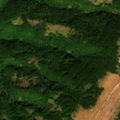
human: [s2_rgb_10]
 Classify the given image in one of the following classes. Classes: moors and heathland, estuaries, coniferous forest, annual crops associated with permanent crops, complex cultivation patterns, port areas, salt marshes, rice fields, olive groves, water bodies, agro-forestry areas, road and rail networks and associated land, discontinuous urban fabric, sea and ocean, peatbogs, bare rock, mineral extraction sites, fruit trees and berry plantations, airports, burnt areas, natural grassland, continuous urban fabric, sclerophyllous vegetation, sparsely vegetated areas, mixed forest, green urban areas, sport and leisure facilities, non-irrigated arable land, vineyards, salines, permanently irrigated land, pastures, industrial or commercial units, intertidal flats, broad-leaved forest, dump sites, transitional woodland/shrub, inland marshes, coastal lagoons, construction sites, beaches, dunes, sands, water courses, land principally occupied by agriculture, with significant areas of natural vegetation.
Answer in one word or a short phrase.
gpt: pastures, broad-leaved forest, natural grassland